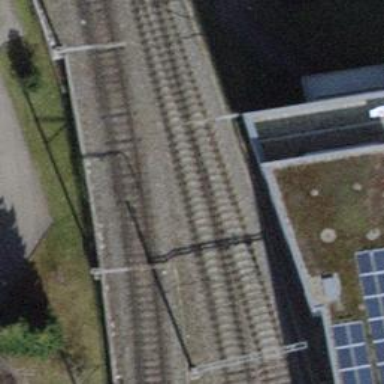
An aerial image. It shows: Single-track electrified railway with contact line.